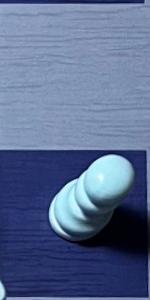
Label: Pawn_White